Question: I have a UIWebView in which I display a HTML file with foreign language content (in this case French), which was translated by Google.
The original English text is:
> Clear - used to stop all timers and clear the amounts shown to the far
right of the view.
The translation from Google is this:
> Effacer - permet d'arreter toutes les minuteries et effacer les
montants indiques a l'extreme droite de la vue.
This is what's displayed in the iPhone Simulator when French is the localized language:

This is the code I am using to load it:
'''
// determine what the language for this locale is...
NSString *sysLangCode = [[NSLocale preferredLanguages] objectAtIndex:0];
// contatenate the language code to the filename
NSURL *indexURL = [[NSBundle mainBundle] URLForResource: [NSString stringWithFormat:@"instRST-%@", sysLangCode]
withExtension:@"html"];
// load it...
[webView loadRequest:[NSURLRequest requestWithURL:indexURL]];
'''
I have looked in Google, SO and UIWebView to find any settings that would make this render correctly. The font being used is Verdana.
What do I have to do to get this to render correctly?
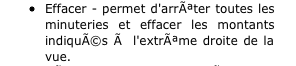
Answer: I found the answer: see <URL>
This is the meta tag you have to use for French and other one-character languages:
'''
<meta http-equiv="content-type" content="text/html;charset=utf-8">
'''
This works for all languages, including two-character languages, like Japanese and Chinese.